Question: when using jquery mobile, and you load an invalid page, an error message is reported elegantly showing loading page failed(then fades out). Check out the attached image.
i want to use this ui to report my own custom error messages and animate them the way its done. any one had any experience doing this?
i would like to report some errors without using dialogs and this method seems appropriate. Can this be done using jquery and if please show the code.
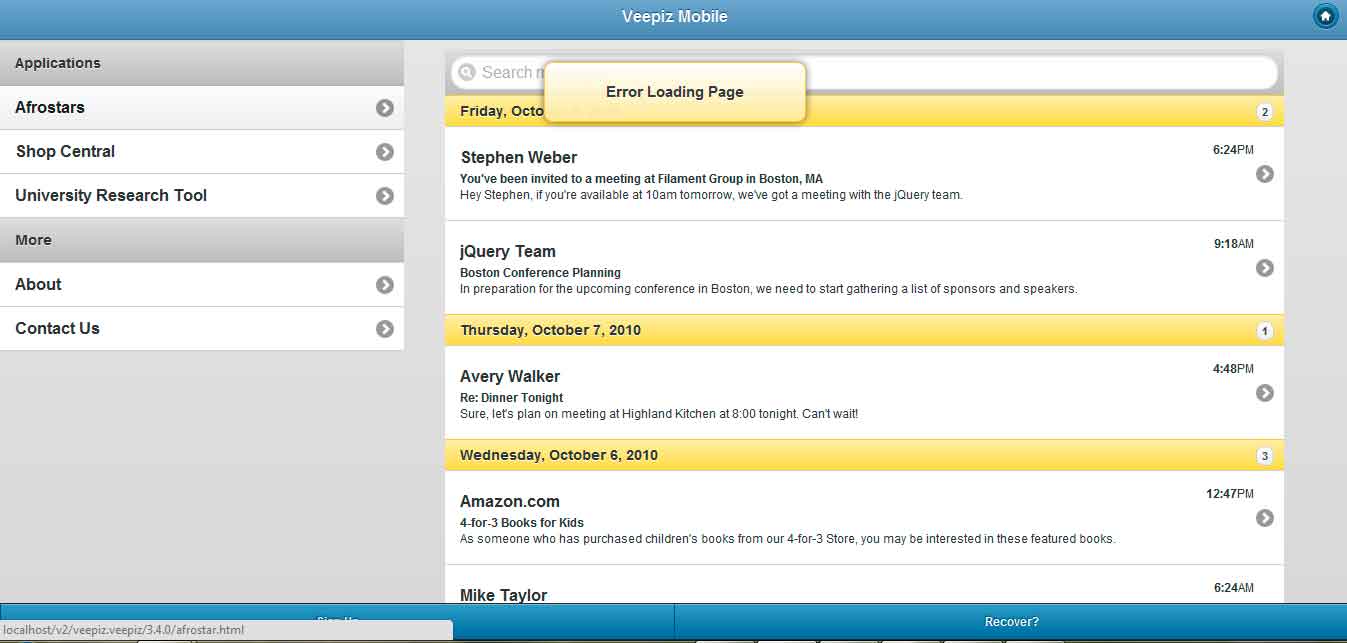
Answer: In the latest 1.1.0 RC version you can use '$.mobile.showPageLoadingMsg' to display custom error messages:
'''
// show error message
$.mobile.showPageLoadingMsg( $.mobile.pageLoadErrorMessageTheme, $.mobile.pageLoadErrorMessage, true );
// hide after delay
setTimeout( $.mobile.hidePageLoadingMsg, 1500 );
'''